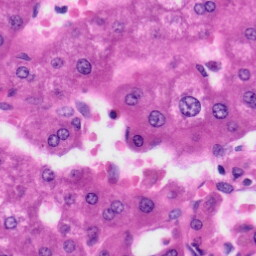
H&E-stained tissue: Liver